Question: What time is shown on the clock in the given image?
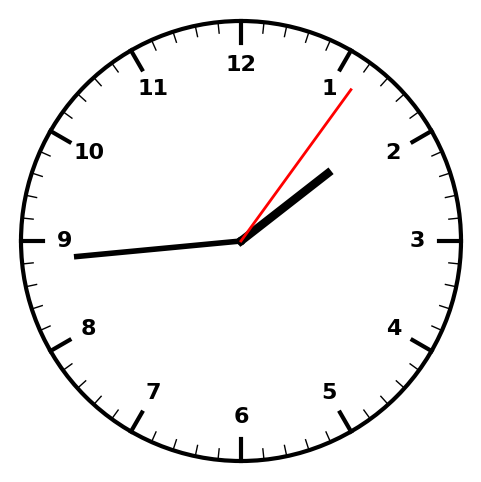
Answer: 01:44:06